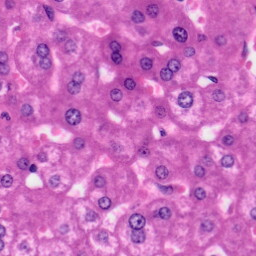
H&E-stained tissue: Liver